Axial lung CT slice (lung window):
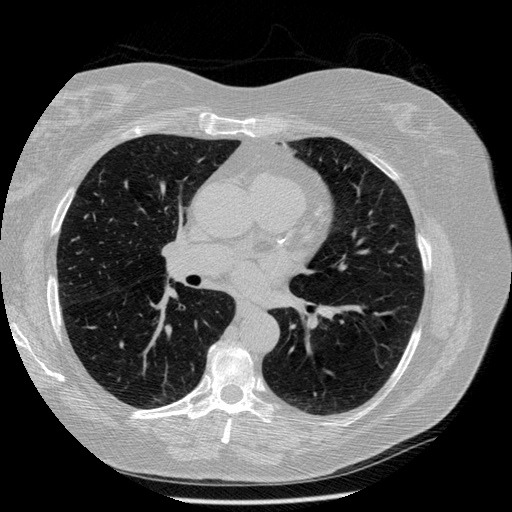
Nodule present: no